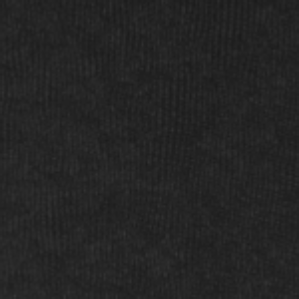
Label: frost